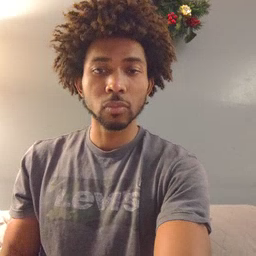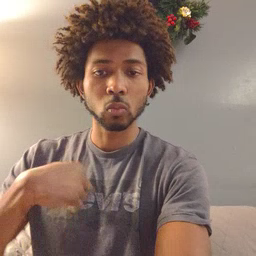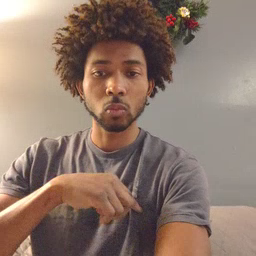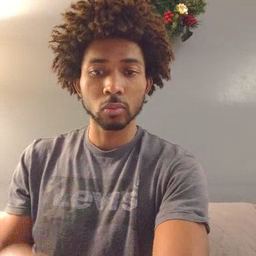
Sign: weus